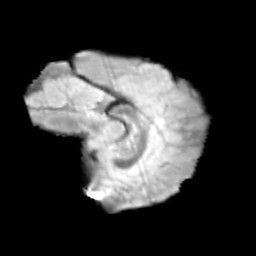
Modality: T2w
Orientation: sagittal
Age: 13
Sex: male
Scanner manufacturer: siemens
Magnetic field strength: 3 T
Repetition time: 3.8 s
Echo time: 0.07 s